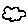
Label: cloud